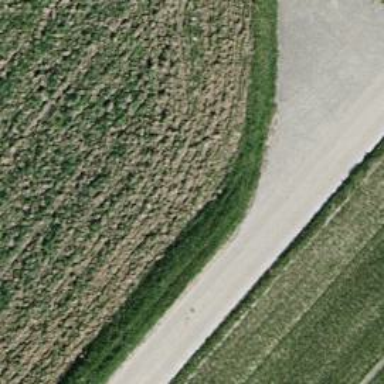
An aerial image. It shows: Well-maintained track road with grade 1 tracktype.